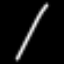
Label: line